Question: I tried creating and using a system DSN. I followed similar steps below resulting in a successful connection attempt. I then modified my connection string to reference this new DSN. I received an error .
To resolve, I added an identical DSN using the sysWOW64 odbcad32 exe. My code now completes successfully. This only highlights the problem. The code CAN connect to the system DSN. But when I copy those attributes for a DSNless connection, the code fails. What is wrong with my connectionstring?
Why is my connection string failing when it succeeds in setup?

But in my project when I use this connection string '"Driver=SQL Server Native Client 11.0;DATABASE=SynchronizerTester;Trusted_Connection=Yes;SERVER=(localdb)11.0;"' I get a System.Data.Odbc.OdbcException, named pipes couldn't open the connection etc.
Other articles advise I should use Data Source instead. This advice fails because "server or dsn attributes not specified".
What is different between the Odbc file DSN and my connection string that makes the difference here? Should I be using the Sql* family instead of the Odbc* family in my code? If so, how can I detect which one to use based on the connection string so I can inject the proper types?
Please note, I may be using the same code to work with a variety of connection strings. My original thinking was I would use ODBC libraries as lowest common denominator.
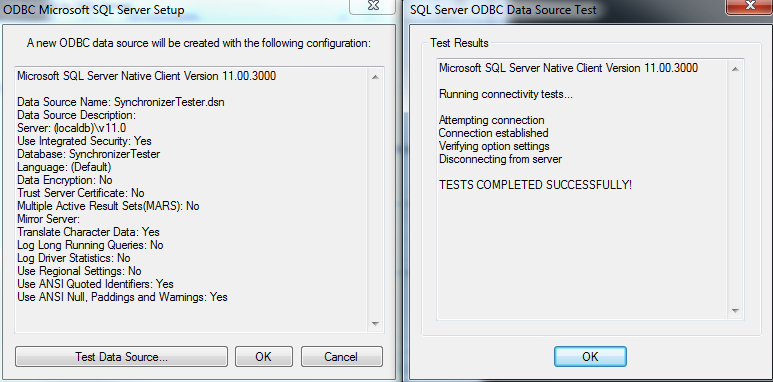
Answer: OMG...
I will not be deleting this post because it ought to exist in my SO profile as a shrine to total stupidity... a reminder to strive to become less dumb.
The backslash is an escape character.
Change:
'SERVER=(localdb)11.0;'
To:
'SERVER=(localdb)\v11.0;'